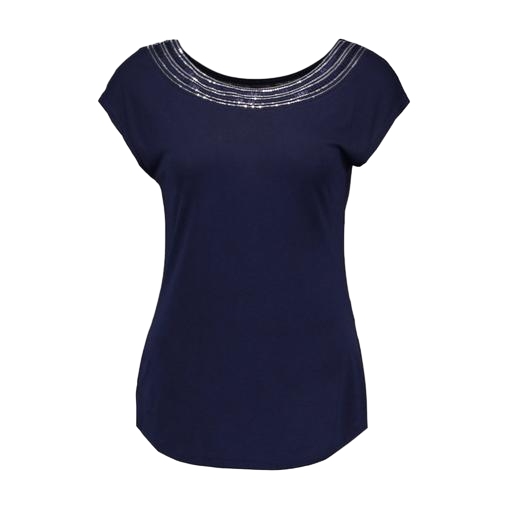
blue embellished concert t-shirt only macy, blue petite boat-neck t-shirt only macy, blue embellished tee, white background